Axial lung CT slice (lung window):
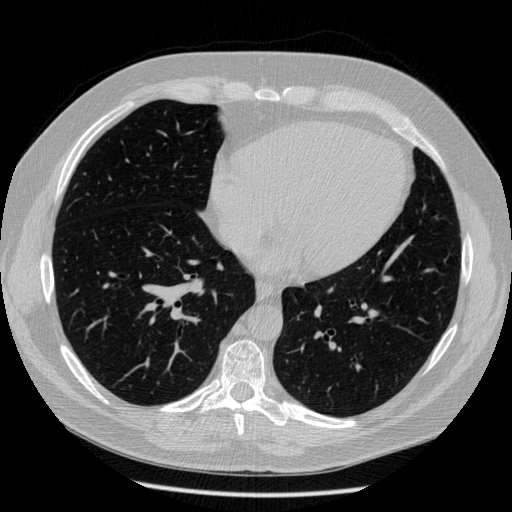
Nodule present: no